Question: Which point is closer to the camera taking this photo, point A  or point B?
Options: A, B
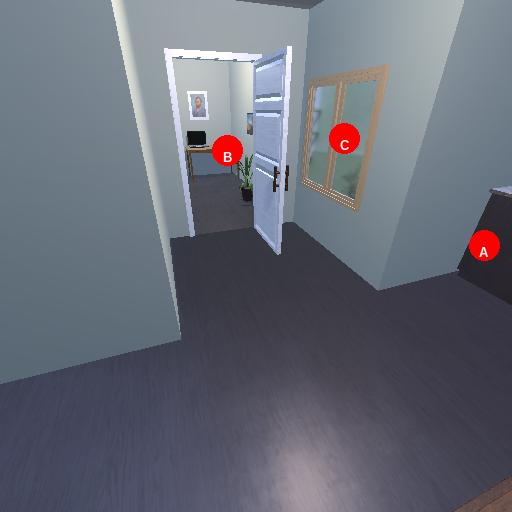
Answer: A